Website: crate-barrel
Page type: billing-address
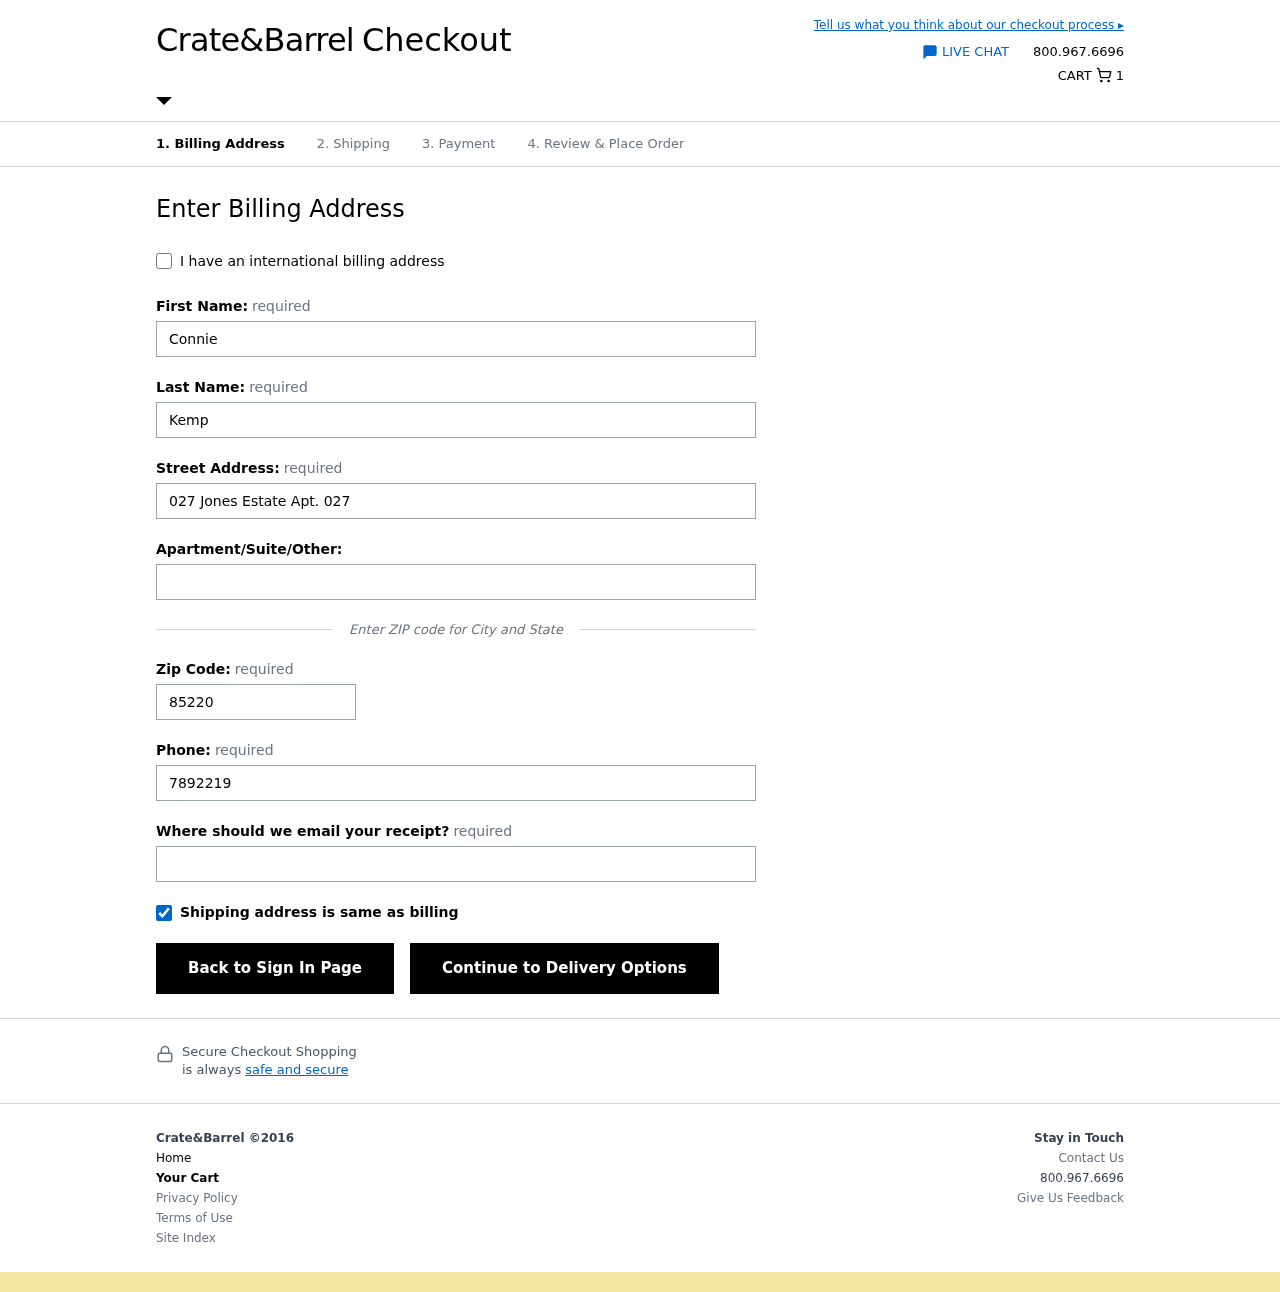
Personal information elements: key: PII_EMAIL
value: connie.kemp@gmail.com
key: PII_FIRSTNAME
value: Connie
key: PII_LASTNAME
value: Kemp
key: PII_PHONE
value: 7892219929
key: PII_POSTCODE
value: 85220
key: PII_STREET
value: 027 Jones Estate Apt. 027
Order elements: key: ORDER_NUM_ITEMS
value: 1